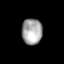
Tissue: lung
Cell type: Endothelial cells
Senescence score: 0.2292
Nuclear area (px): 523
Mean DAPI intensity: 164.495